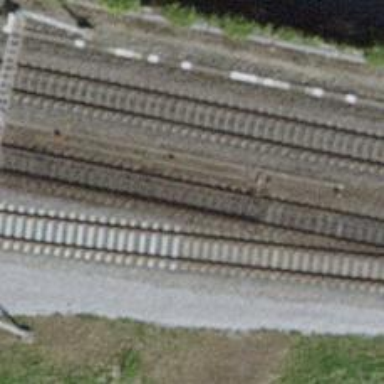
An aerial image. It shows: Single-track electrified railway with contact line.